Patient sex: M
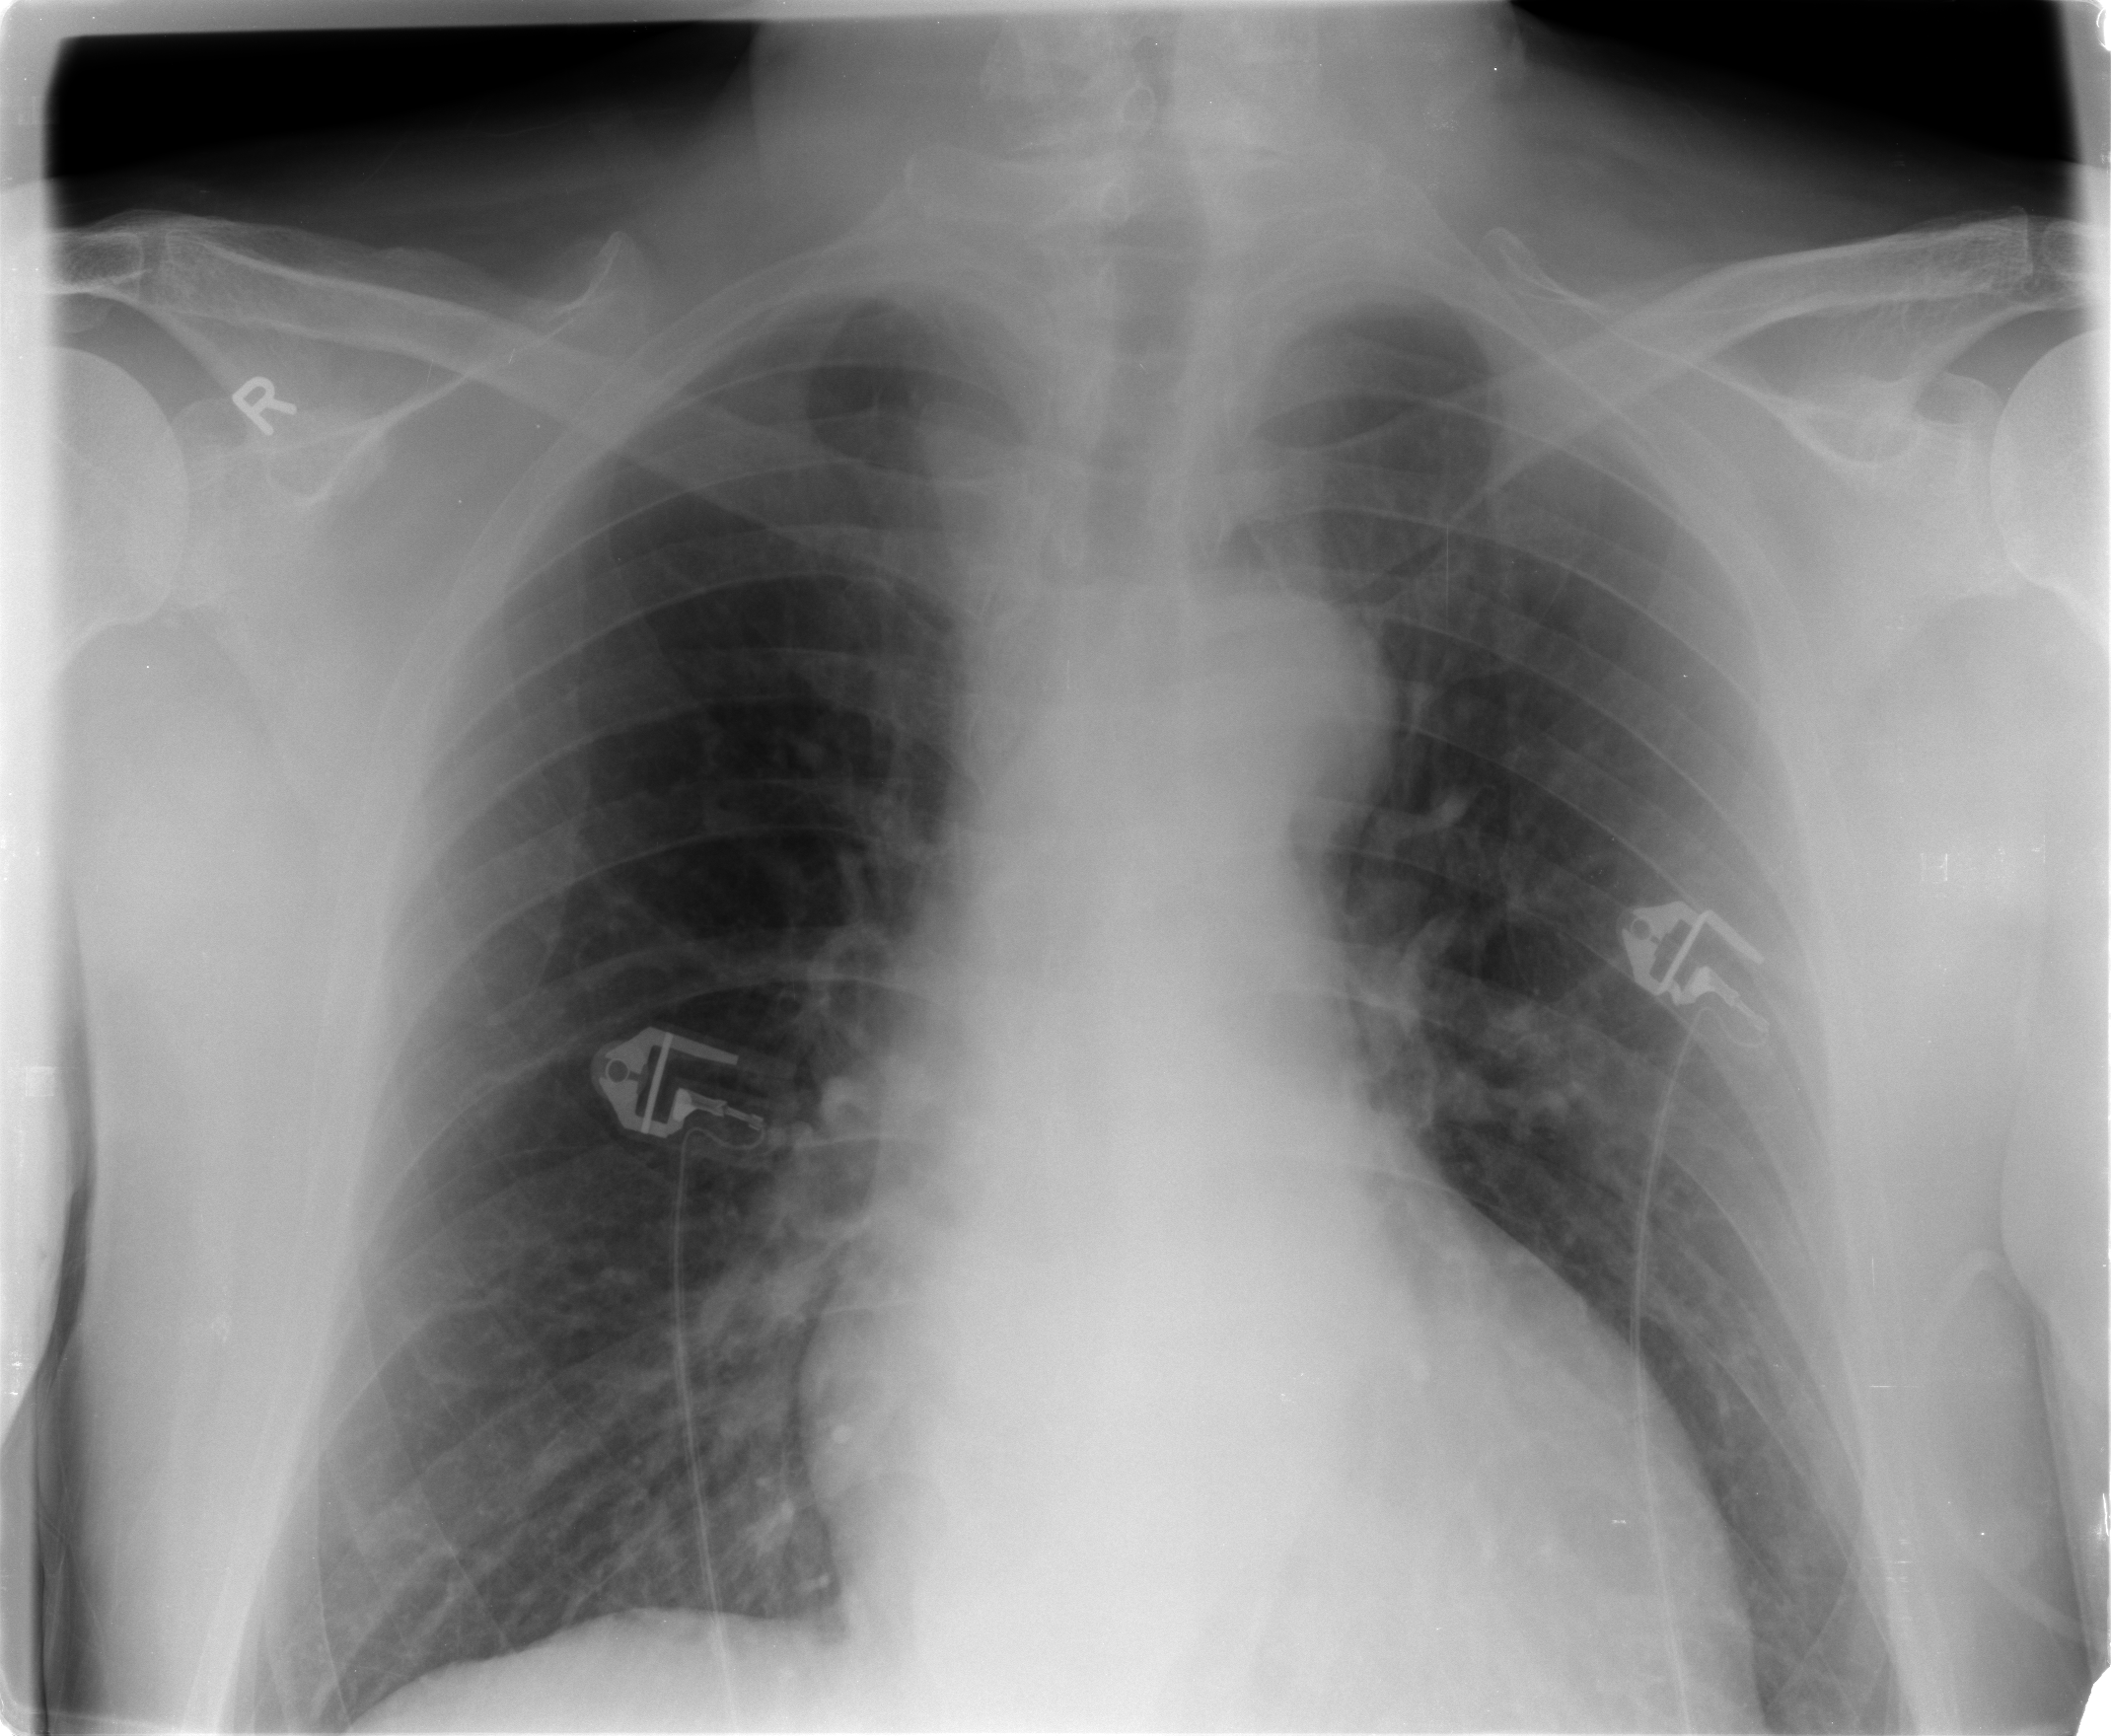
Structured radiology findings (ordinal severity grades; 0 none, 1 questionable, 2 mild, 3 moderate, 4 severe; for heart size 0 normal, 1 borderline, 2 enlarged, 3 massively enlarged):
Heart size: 0
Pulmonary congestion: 0
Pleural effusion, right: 0
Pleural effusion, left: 0
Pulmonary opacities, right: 0
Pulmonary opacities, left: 0
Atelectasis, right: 2
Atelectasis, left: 2